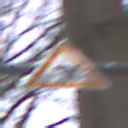
Verkehrszeichen: KurveLinks
Umgebung: Outdoor, Nature
Tageszeit: MorningAfternoon
Wetter: Overcast
Licht: Natural
Jahreszeit: Autumn
Kontrast: LowContrast